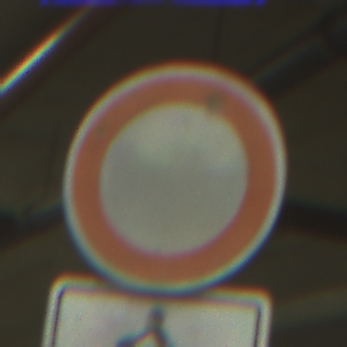
Verkehrszeichen: VerbotFahrzeugeAllerArt
Zusatzzeichen unten: EinspurigeFahrzeugeFrei3
Umgebung: Indoor, Special
Tageszeit: NotSpecified
Wetter: NotSpecified
Licht: Artificial
Jahreszeit: NotSpecified
Kontrast: HighContrast